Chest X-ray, PA view. Patient: 53 years old, sex M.
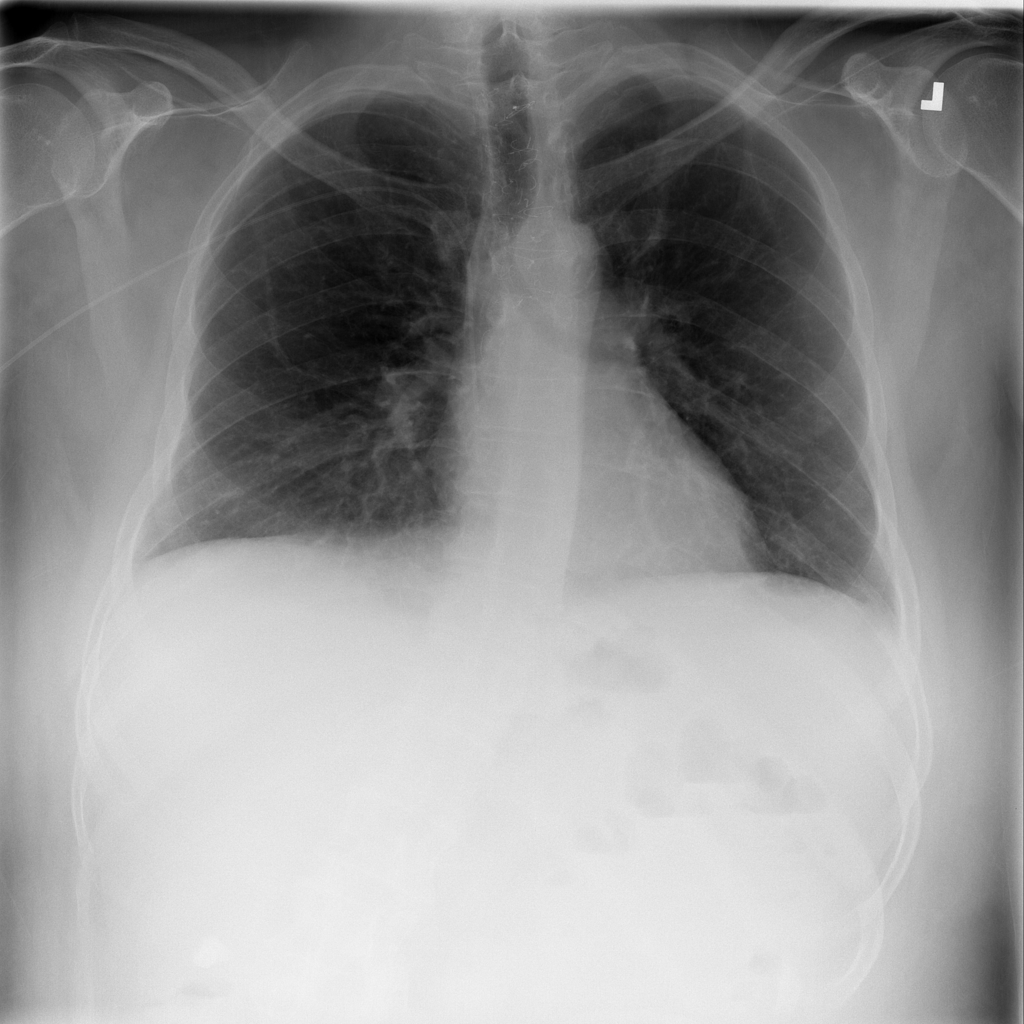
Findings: No Finding